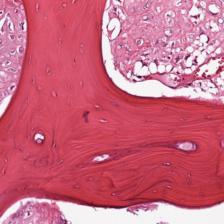
Label: Viable